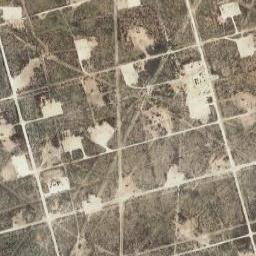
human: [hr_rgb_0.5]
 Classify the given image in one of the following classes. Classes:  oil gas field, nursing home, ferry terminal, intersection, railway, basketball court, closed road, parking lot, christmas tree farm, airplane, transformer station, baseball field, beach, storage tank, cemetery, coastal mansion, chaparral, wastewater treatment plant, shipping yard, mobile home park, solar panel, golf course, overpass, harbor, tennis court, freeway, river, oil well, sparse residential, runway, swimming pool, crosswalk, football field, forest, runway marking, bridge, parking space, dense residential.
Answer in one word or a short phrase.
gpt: oil gas field